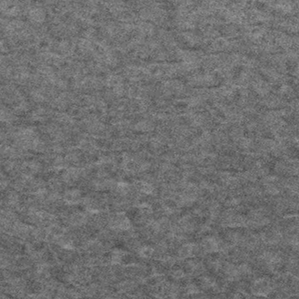
Label: frost